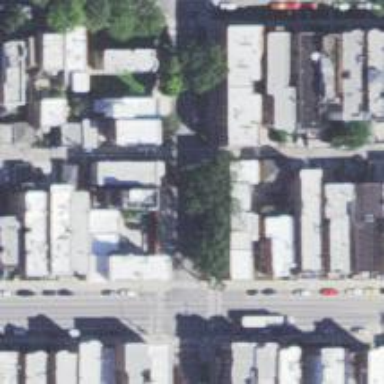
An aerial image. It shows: Alley classified as service road.